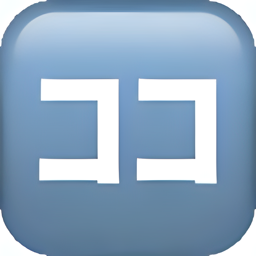
Name: squared katakana koko
Emoji: 🈁
Group: Symbols
Sub-group: alphanum